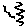
Label: zigzag